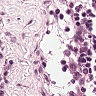
Metastatic tissue present: no